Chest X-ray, AP view. Patient: 50 years old, sex F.
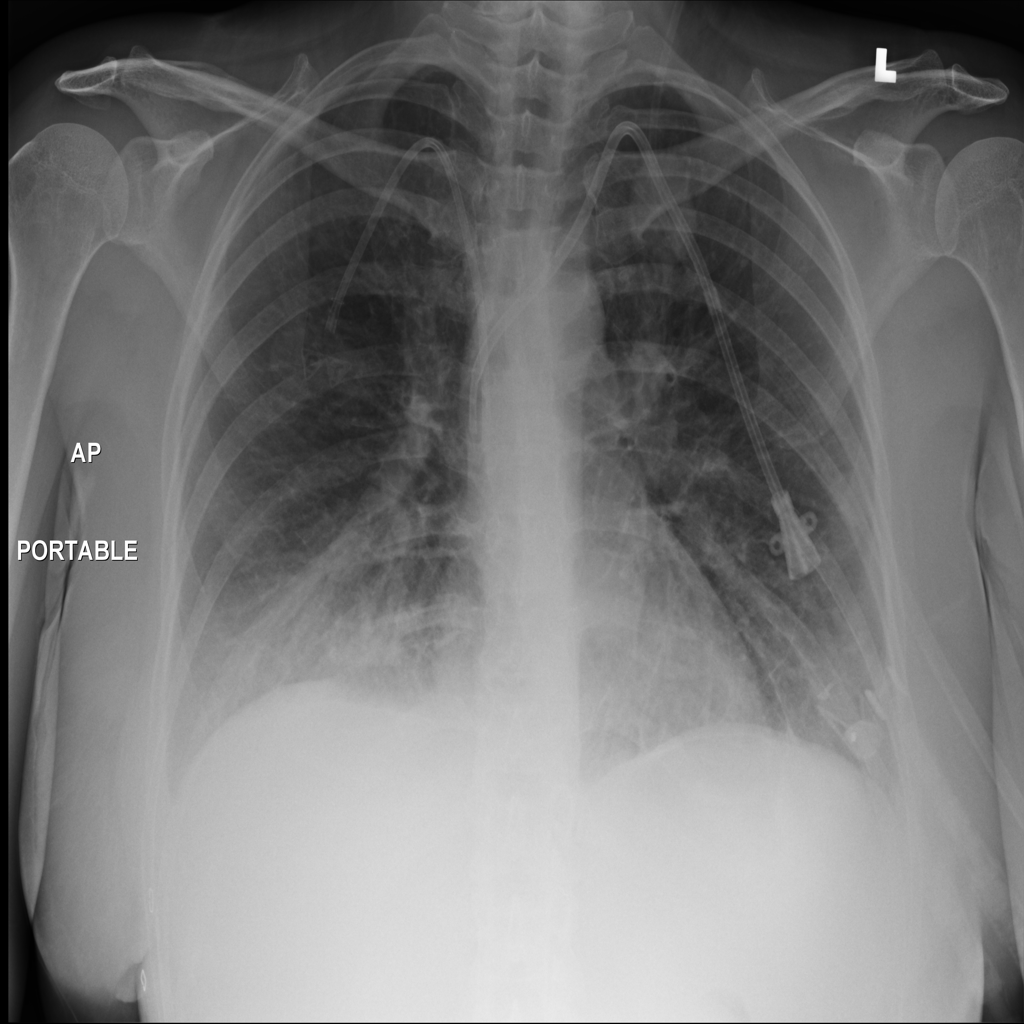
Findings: No Finding